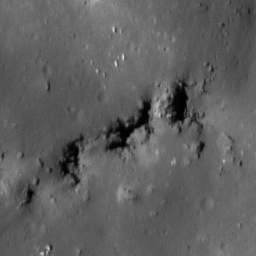
Pit: Tycho 15b
Host crater: Tycho
Host type: impact_melt
Lunar coordinates: latitude -43.146, longitude 349.633